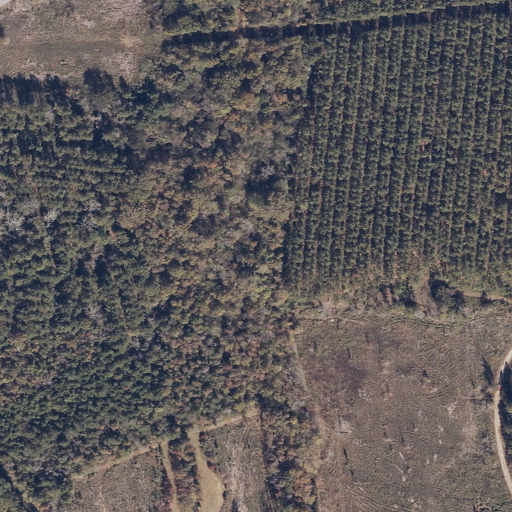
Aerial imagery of valley in Alabama named Morgan Hollow containing evergreen forest, grassland, deciduous forest, woody wetlands, mixed forest, open development, low intensity development, and pasture